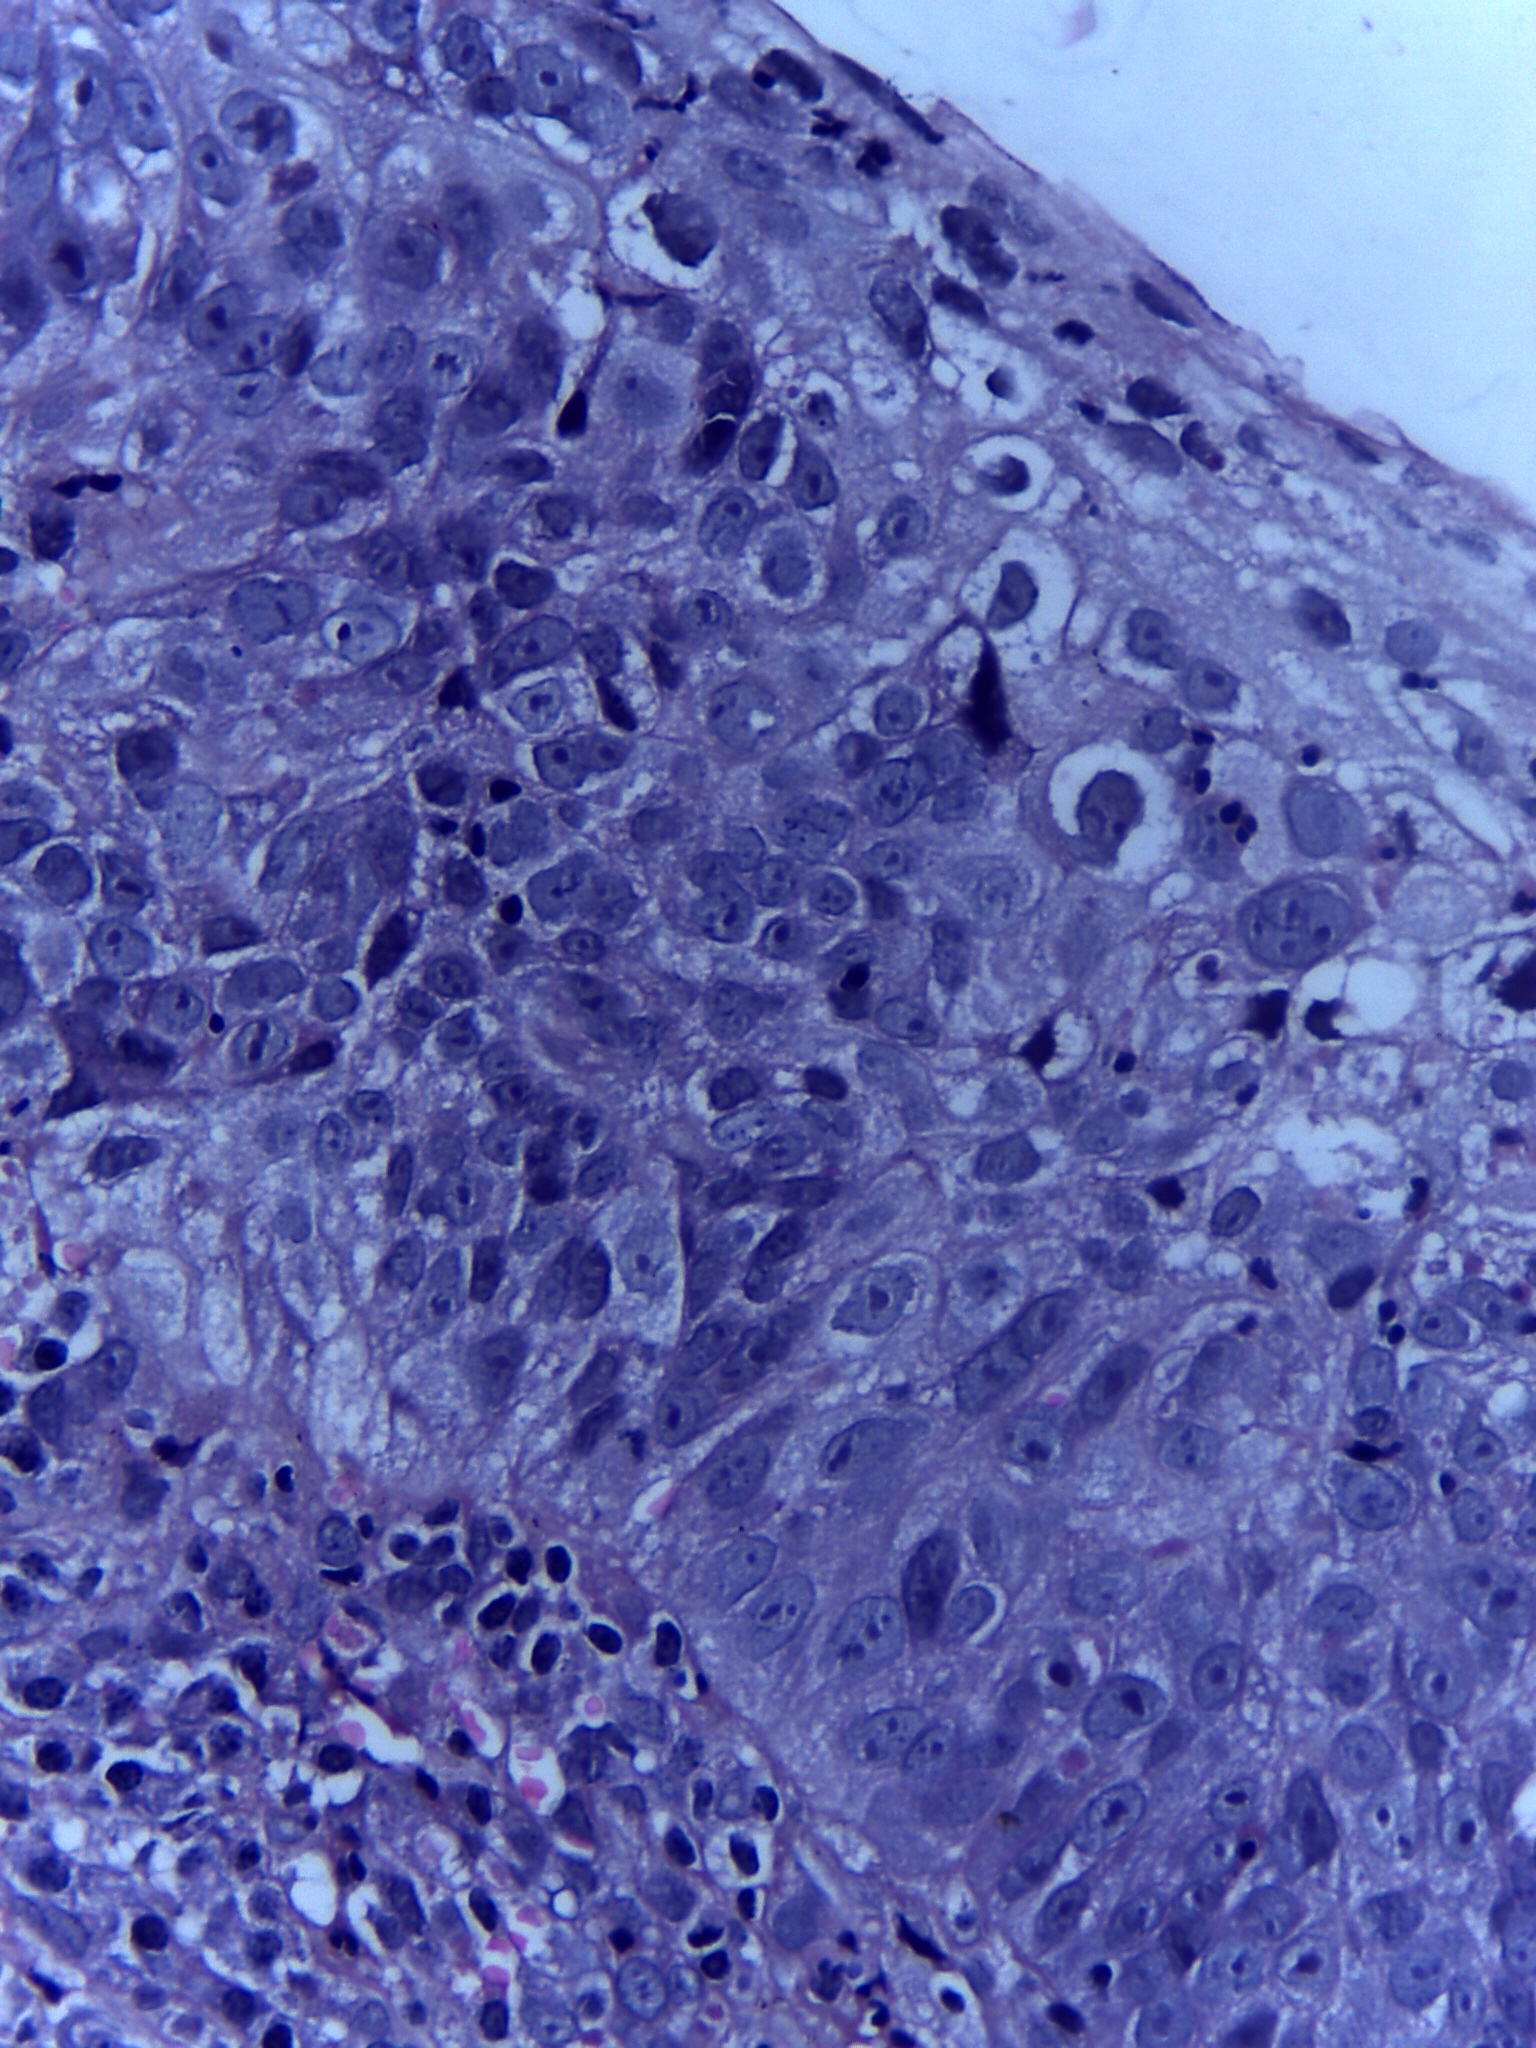
Diagnosis: OSCC